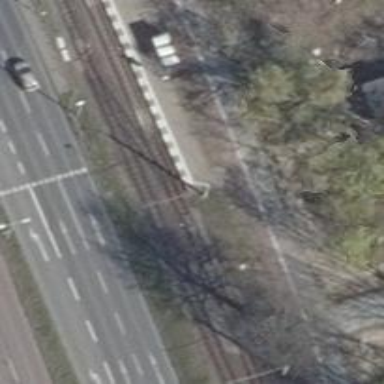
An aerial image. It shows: Tram railway line with electrified contact line.